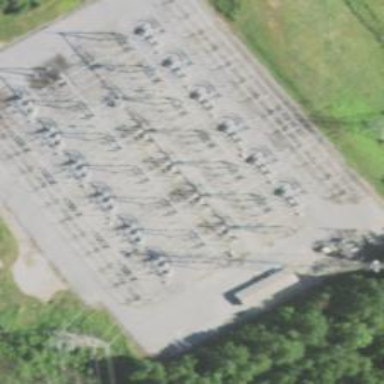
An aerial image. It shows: Switch used for power control.